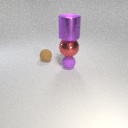
small purple rubber sphere to the right of small brown rubber sphere